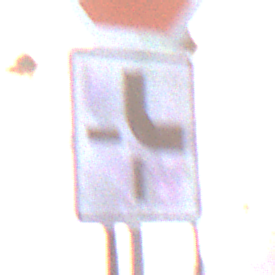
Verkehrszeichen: VerlaufVorfahrtsstrasse4
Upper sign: Stop
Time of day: SunriseSunset
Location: Outdoor (Urban)
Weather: Clear
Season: NotSpecified
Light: Natural